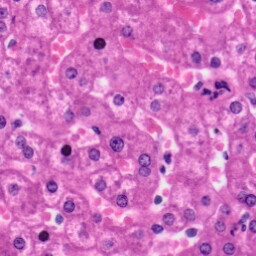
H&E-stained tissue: Liver